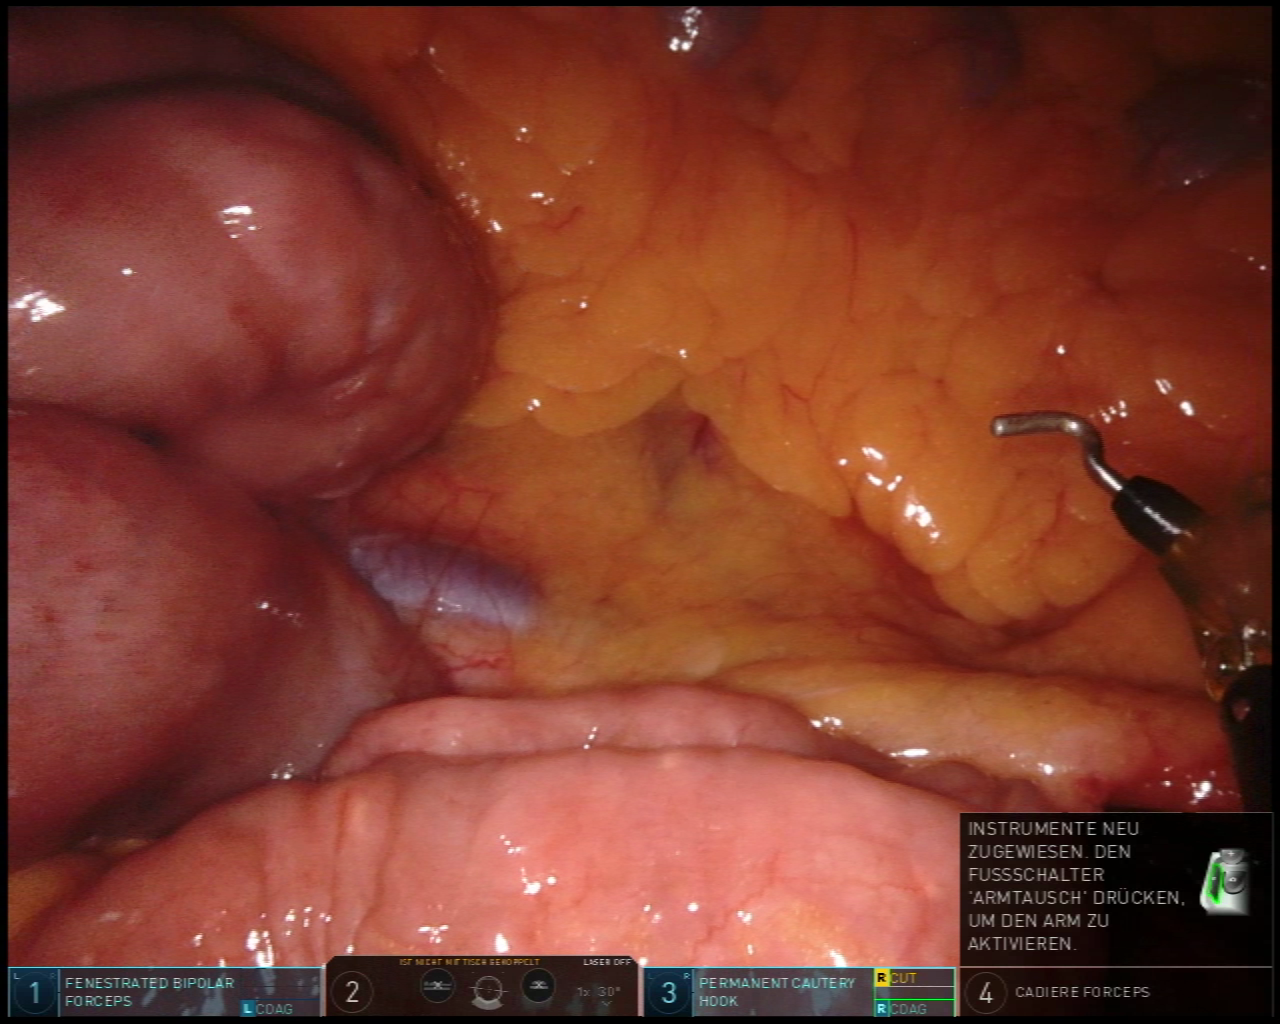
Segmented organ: small_intestine
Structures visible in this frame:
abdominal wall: no
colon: yes
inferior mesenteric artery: no
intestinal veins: yes
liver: no
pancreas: no
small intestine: yes
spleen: no
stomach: no
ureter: no
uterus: no
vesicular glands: no